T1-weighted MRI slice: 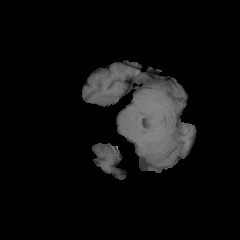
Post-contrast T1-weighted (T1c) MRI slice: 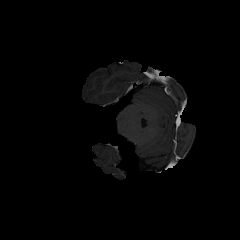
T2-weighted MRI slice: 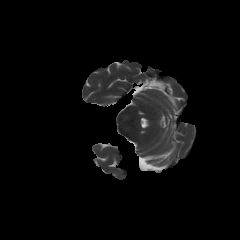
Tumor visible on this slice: no